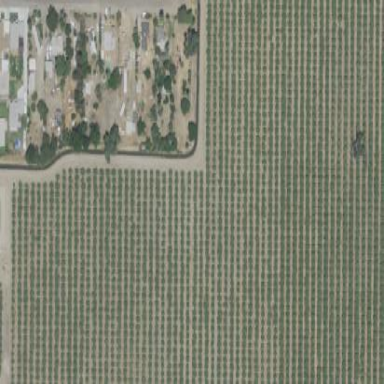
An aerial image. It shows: Orchard.